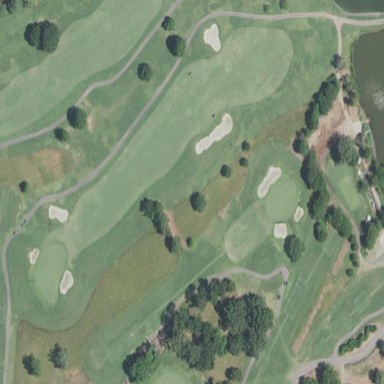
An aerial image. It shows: Golf rough area.